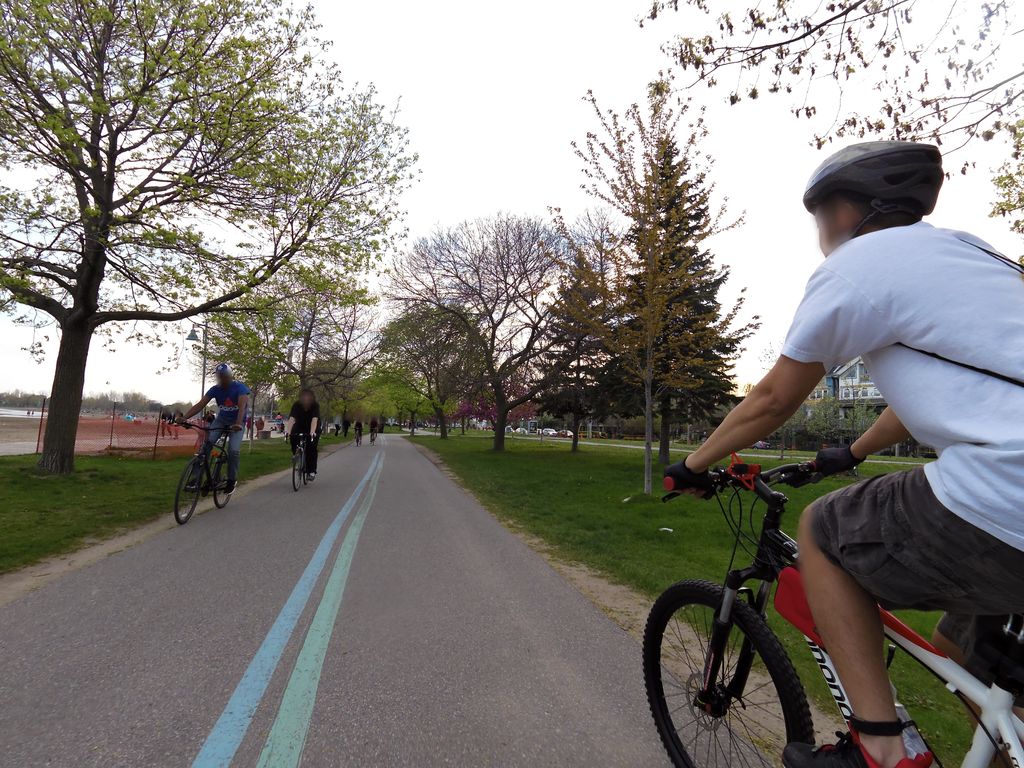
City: toronto